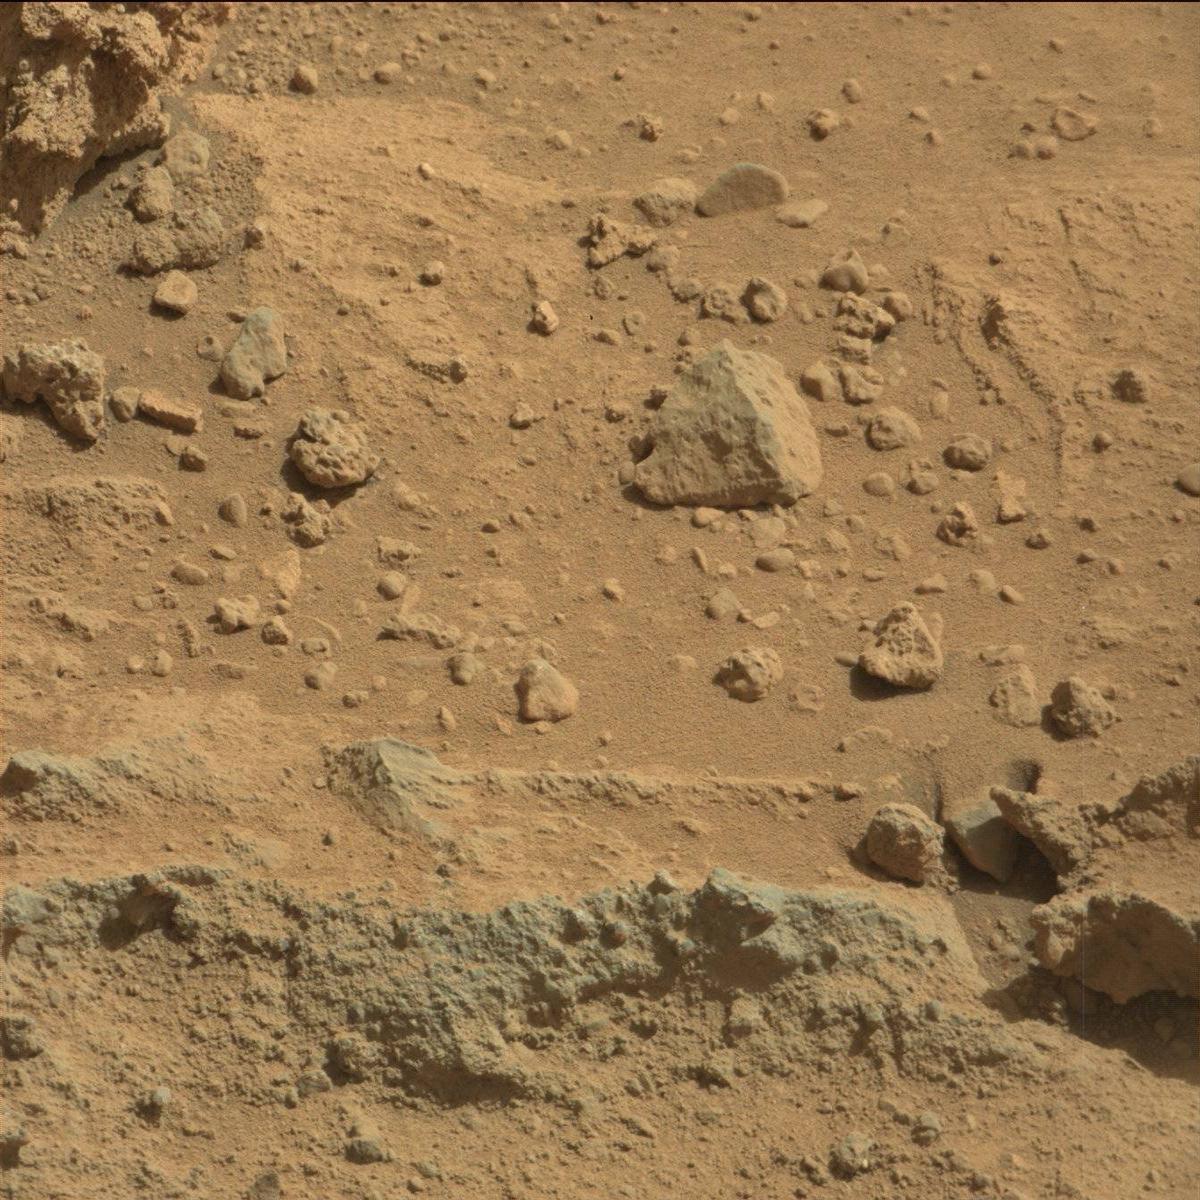
Terrain classes present: Bedrock, Rock, Sand / Soil